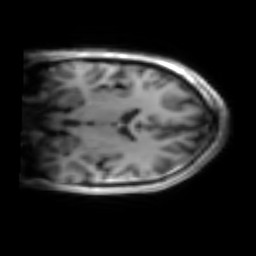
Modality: inplaneT1
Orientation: coronal
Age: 19
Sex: male
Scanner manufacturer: siemens
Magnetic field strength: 3 T
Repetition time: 1.2 s
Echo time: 0.00251 s